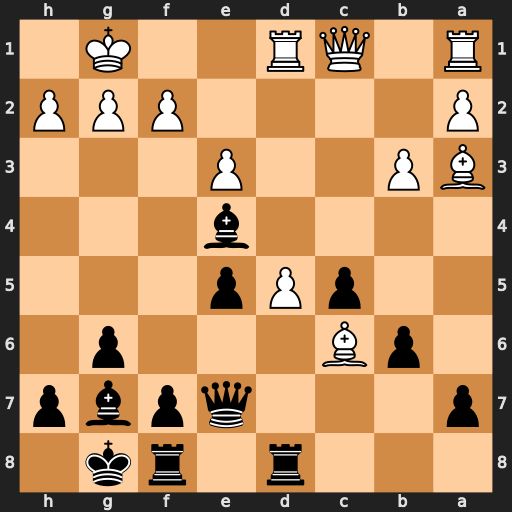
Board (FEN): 3r1rk1/p3qpbp/1pB3p1/2pPp3/4b3/BP2P3/P4PPP/R1QR2K1
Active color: b
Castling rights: -
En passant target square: -
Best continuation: Qg5 f3 Bxf3